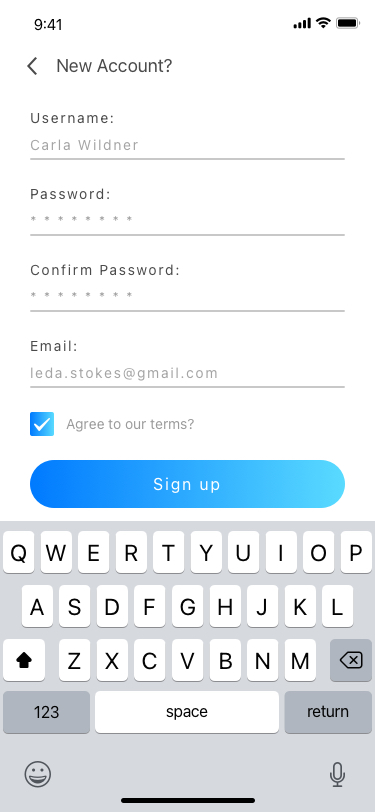
Text in this UI design:
Agree to our terms?